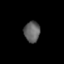
Tissue: skin
Cell type: Epithelial cells
Senescence score: 0.9583
Nuclear area (px): 327
Mean DAPI intensity: 97.385